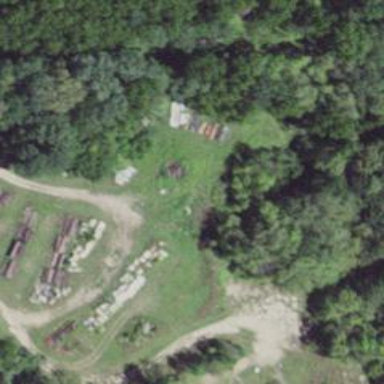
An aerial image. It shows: Quarry area.